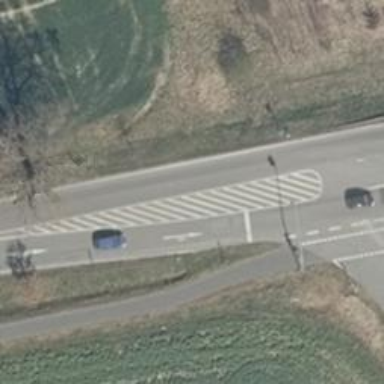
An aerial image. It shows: Asphalt road designated as primary highway with lane markings.